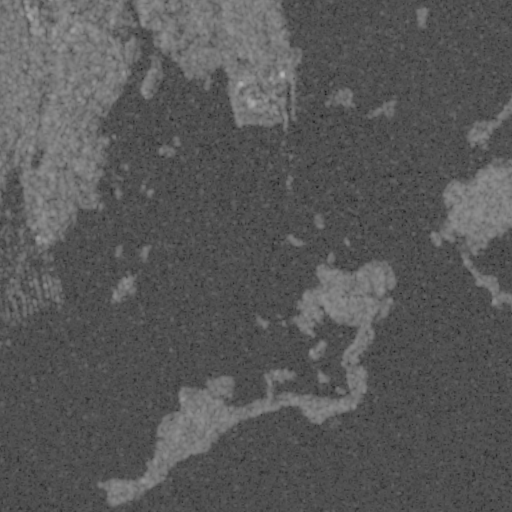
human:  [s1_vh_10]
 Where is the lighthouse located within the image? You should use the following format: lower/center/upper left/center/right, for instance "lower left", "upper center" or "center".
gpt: The lighthouse is located in the lower left of the image.
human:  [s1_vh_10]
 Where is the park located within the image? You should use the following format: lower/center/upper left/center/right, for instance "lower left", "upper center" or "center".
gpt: The park is located in the upper left of the image.
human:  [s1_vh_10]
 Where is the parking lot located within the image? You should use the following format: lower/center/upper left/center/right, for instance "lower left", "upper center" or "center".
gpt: The parking lot is located in the upper left of the image.
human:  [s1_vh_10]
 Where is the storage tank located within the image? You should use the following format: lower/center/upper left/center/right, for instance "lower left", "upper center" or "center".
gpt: The storage tank is located in the upper center of the image.
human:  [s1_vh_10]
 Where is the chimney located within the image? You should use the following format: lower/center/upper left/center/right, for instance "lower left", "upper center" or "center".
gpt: The chimney is located in the upper center of the image.
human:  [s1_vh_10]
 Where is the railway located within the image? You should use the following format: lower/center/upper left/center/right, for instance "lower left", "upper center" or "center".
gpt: The railway is located in the upper left of the image.
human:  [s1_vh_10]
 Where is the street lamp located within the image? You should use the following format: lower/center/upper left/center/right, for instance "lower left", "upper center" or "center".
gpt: The street lamp is located in the upper left of the image.
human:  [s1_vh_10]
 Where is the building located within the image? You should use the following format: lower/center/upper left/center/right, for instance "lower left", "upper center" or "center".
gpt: There is no building in the image.

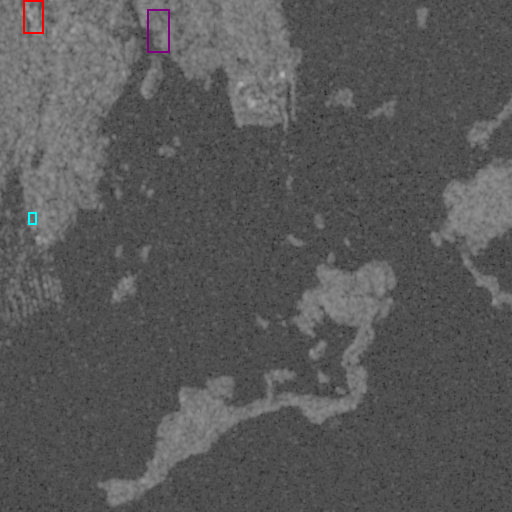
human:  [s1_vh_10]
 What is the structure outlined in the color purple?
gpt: The structure outlined in purple is a park.
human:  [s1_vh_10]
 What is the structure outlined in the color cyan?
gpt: The structure outlined in cyan is a parking lot.
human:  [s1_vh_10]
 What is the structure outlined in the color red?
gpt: The structure outlined in red is a building.
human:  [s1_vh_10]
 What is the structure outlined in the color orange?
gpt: There is no orange outline.